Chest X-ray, PA view. Patient: 47 years old, sex F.
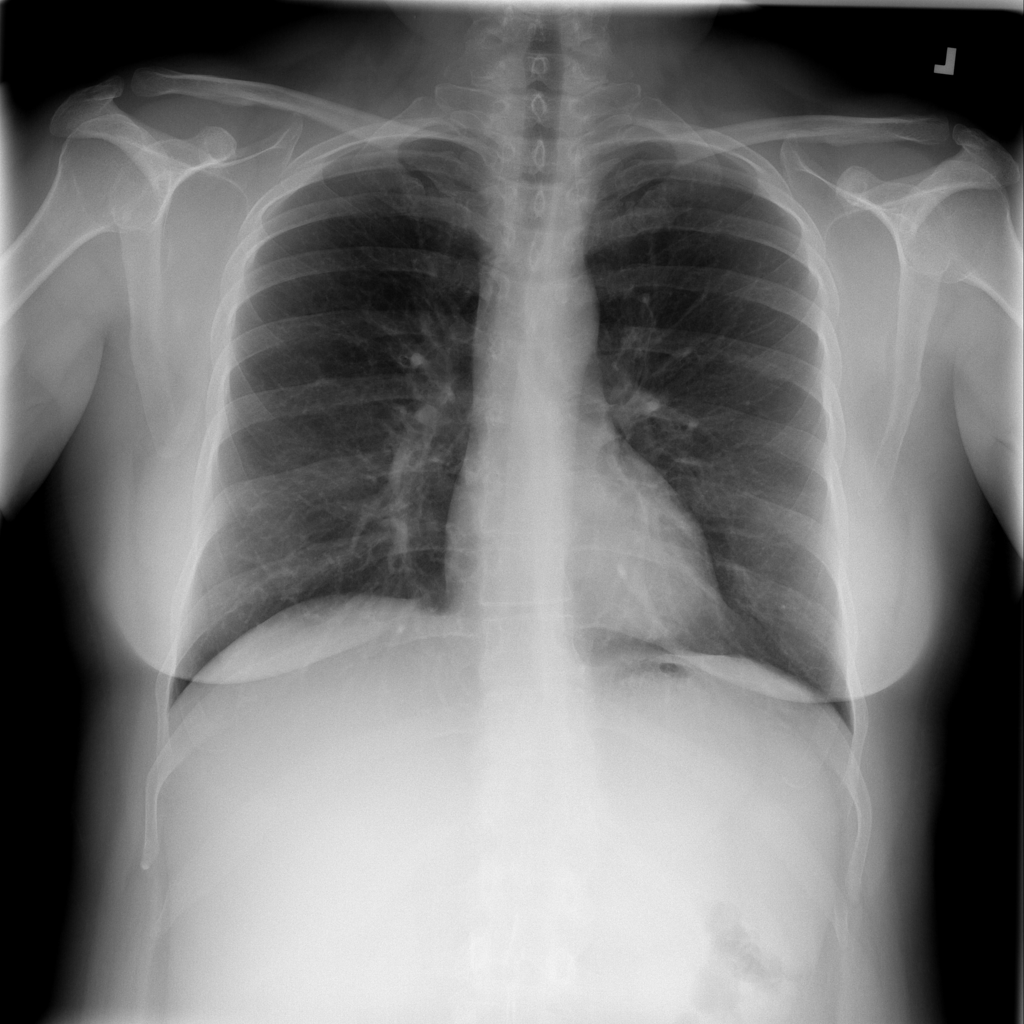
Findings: Infiltration